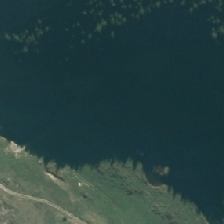
Land cover: broadleaved_indigenous_hardwood